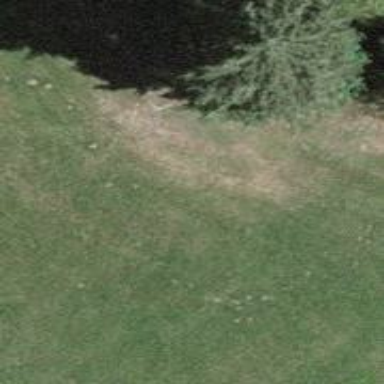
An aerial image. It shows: Bench.